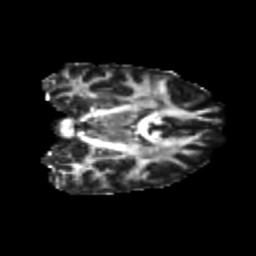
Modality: FA
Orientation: coronal
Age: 24
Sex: female
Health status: healthy
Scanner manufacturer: philips
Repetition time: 7.39 s
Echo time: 0.08599 s